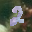
Label: 2